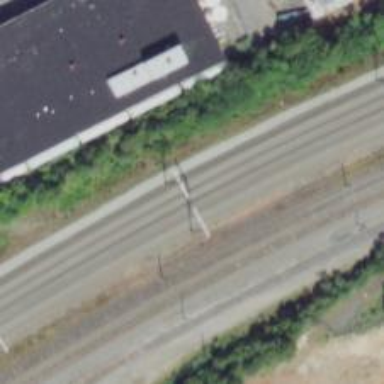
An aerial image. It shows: Railway track with contact lines for electrification.